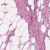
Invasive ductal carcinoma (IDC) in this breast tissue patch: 1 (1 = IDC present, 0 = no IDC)